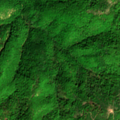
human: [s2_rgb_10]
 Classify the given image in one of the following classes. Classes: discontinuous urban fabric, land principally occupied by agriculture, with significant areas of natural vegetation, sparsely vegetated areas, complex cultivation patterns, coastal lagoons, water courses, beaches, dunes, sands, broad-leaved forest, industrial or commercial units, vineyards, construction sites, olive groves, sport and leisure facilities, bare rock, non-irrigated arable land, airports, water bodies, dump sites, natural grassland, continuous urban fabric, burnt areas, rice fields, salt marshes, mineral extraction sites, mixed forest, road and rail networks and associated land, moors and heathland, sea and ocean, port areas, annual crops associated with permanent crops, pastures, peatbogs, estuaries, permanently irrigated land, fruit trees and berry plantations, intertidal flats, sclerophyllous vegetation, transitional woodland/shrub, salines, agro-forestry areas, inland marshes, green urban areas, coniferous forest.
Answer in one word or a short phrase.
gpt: land principally occupied by agriculture, with significant areas of natural vegetation, broad-leaved forest, mixed forest